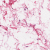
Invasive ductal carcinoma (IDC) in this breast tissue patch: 0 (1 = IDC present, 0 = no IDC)